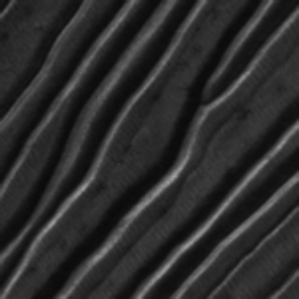
Label: frost